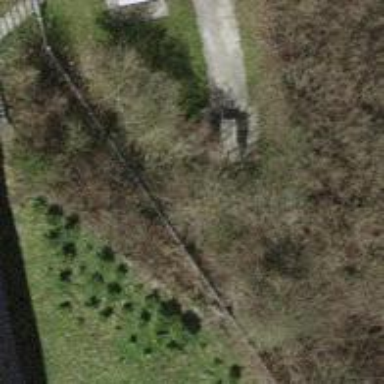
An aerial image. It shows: Picnic table located in leisure land area.